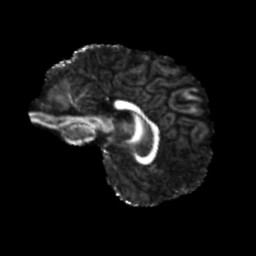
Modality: FA
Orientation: sagittal
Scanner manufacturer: siemens
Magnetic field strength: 3 T
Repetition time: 4 s
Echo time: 0.0594 s